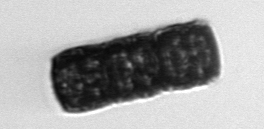
Label: Paralia_sulcata